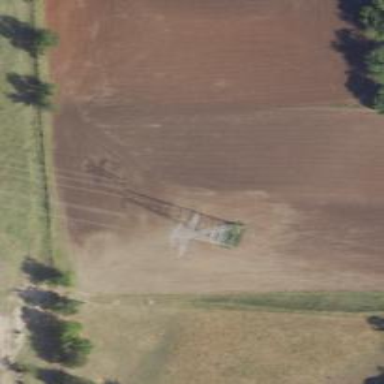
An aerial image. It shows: Power tower.